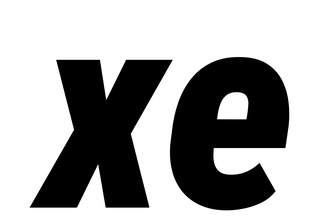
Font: Roboto-Italic_Condensed_Black_Italic